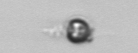
Label: Apedinella